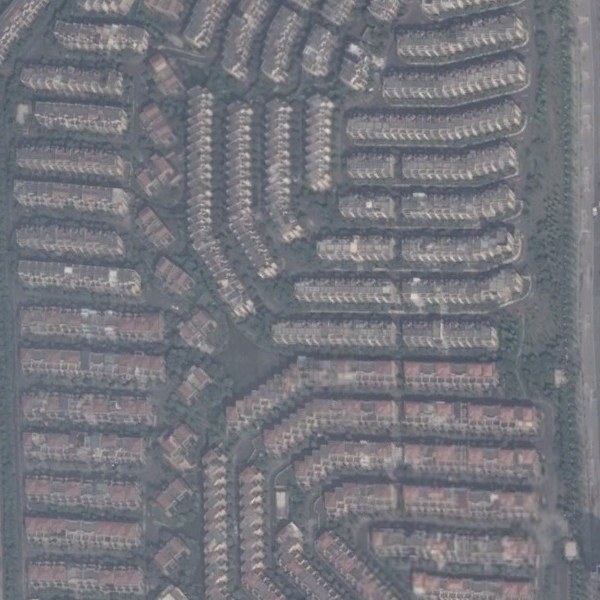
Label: DenseResidential